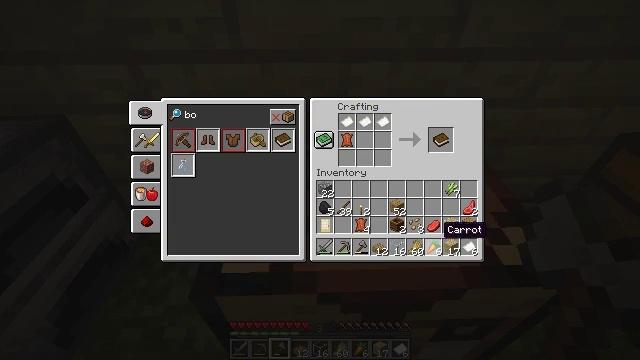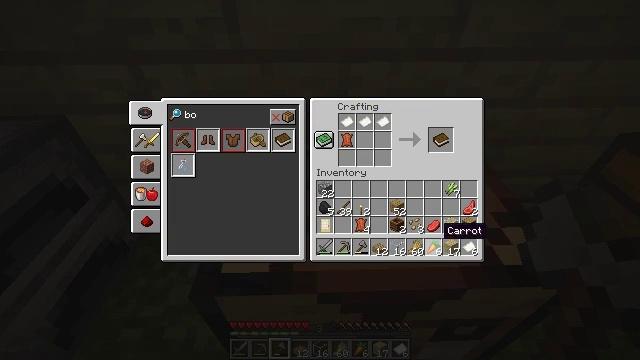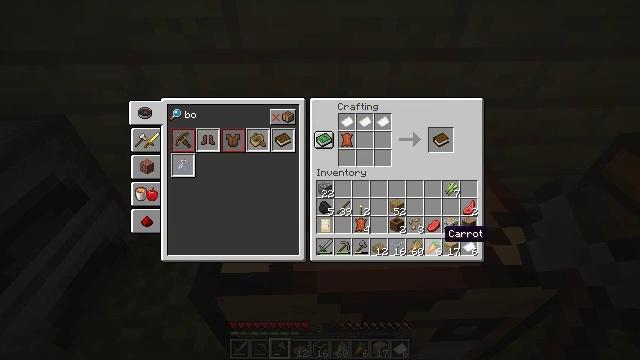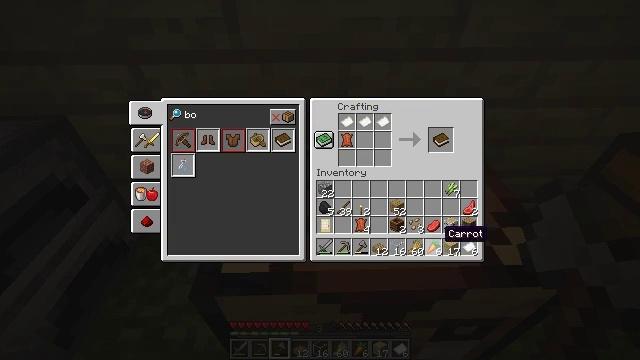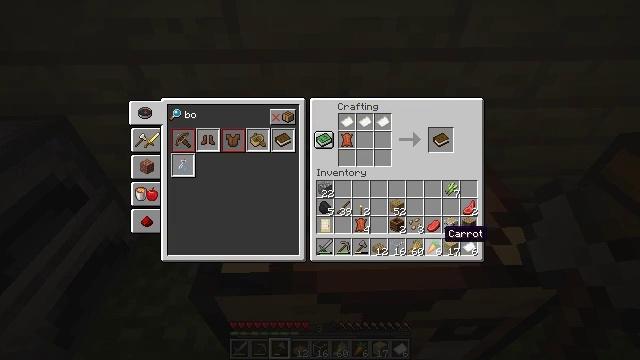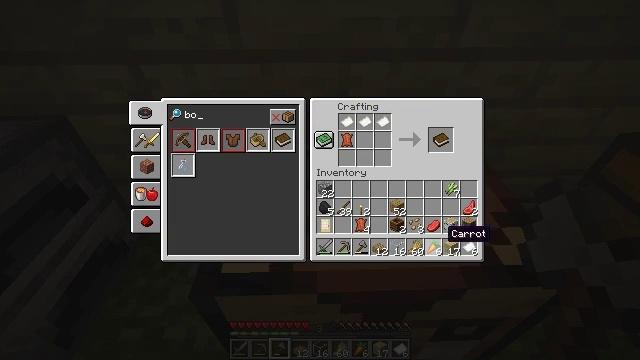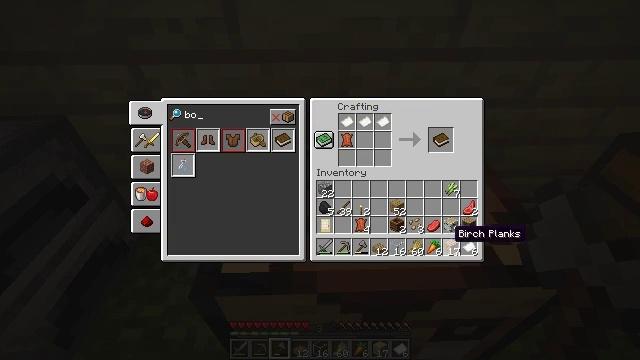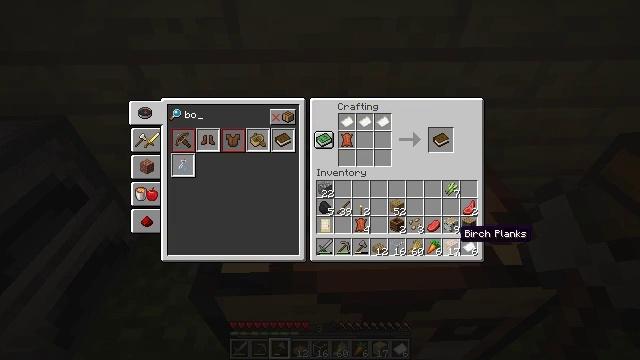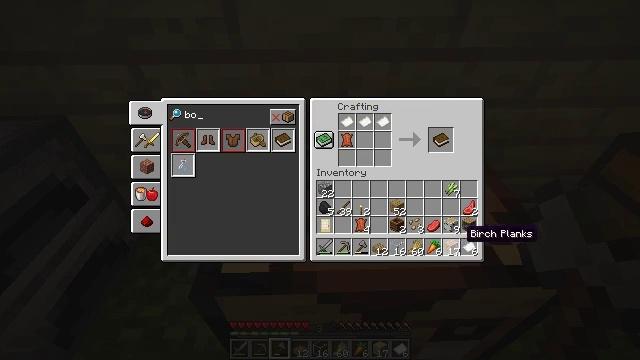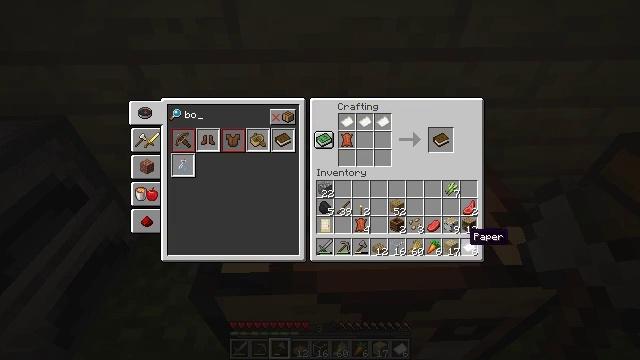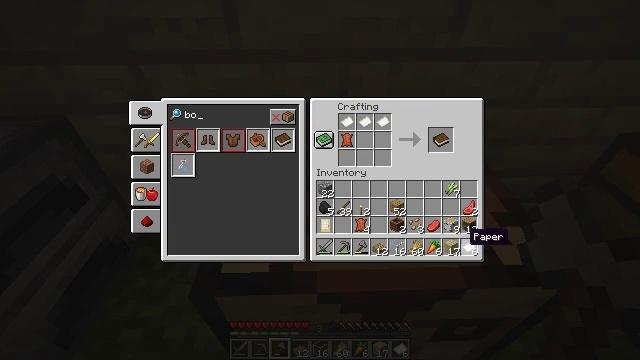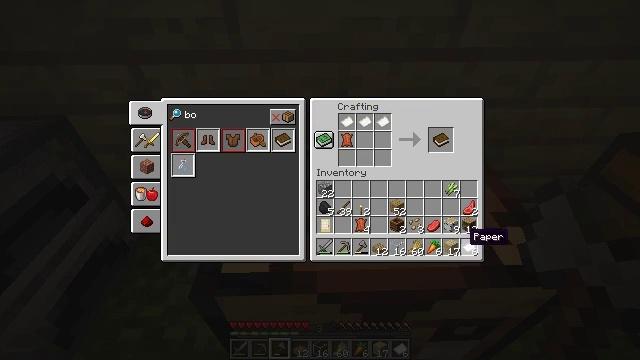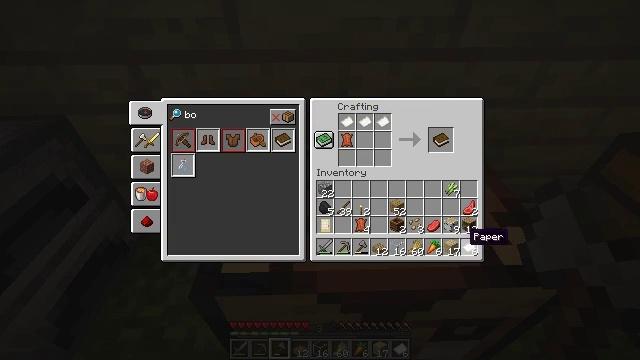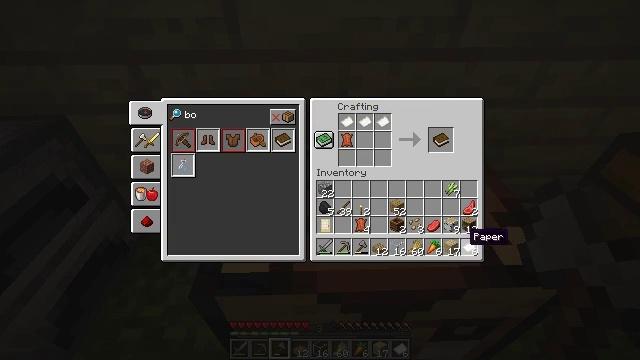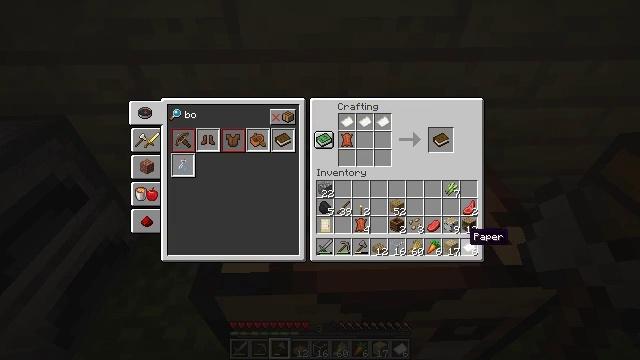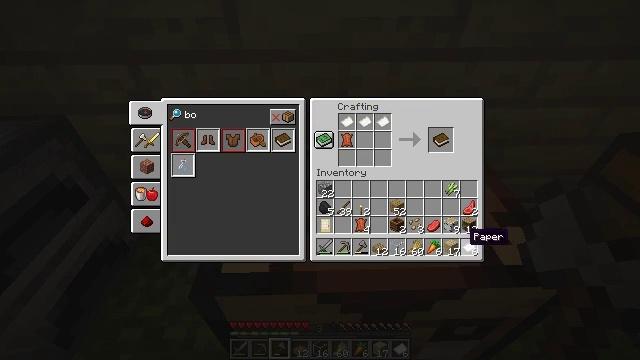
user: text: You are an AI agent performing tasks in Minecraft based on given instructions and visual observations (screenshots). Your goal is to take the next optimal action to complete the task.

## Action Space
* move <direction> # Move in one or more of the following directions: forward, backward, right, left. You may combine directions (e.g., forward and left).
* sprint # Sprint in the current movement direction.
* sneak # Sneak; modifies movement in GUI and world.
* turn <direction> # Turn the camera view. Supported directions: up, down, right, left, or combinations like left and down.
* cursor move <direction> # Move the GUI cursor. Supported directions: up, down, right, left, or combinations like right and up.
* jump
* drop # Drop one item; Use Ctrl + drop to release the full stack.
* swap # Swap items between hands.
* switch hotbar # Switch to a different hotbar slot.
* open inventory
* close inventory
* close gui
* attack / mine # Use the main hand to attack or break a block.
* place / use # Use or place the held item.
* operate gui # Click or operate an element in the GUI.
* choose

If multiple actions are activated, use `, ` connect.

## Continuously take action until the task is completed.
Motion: motion action
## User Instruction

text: Take paper and leather to craft a book.
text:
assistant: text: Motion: no_op
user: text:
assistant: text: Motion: no_op
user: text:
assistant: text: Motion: no_op
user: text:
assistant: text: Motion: no_op
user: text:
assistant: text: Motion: no_op
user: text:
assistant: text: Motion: no_op
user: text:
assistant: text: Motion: no_op
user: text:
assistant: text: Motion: no_op
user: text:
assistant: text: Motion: no_op
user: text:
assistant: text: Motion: no_op
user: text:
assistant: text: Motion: no_op
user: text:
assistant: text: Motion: no_op
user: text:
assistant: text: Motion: no_op
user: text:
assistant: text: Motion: no_op
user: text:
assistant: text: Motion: no_op
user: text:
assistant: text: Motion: no_op
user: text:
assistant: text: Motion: no_op
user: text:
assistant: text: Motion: no_op
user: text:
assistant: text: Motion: no_op
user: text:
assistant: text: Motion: no_op
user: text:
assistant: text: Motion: no_op
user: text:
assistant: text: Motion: no_op
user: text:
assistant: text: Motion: no_op
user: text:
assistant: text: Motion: operate gui
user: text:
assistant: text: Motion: operate gui
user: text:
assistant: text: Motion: operate gui
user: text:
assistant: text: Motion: operate gui
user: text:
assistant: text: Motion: cursor move up
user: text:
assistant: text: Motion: cursor move up
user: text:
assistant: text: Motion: cursor move left and up